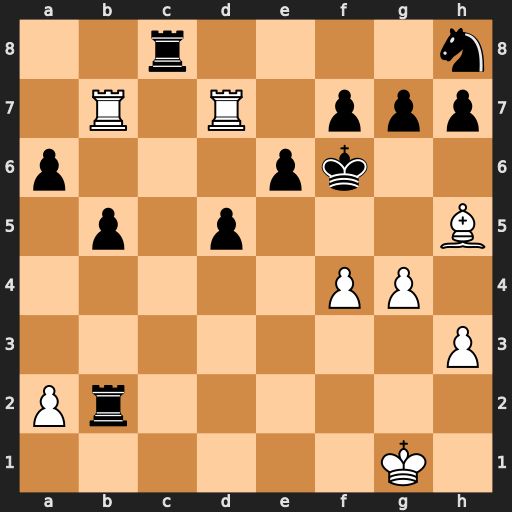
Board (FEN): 2r4n/1R1R1ppp/p3pk2/1p1p3B/5PP1/7P/Pr6/6K1
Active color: w
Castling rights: -
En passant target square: -
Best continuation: Rxf7+ Nxf7 Rxf7#